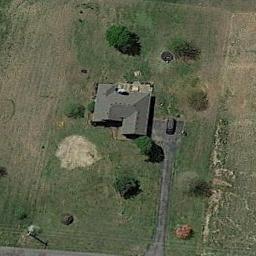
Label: sparse_residential